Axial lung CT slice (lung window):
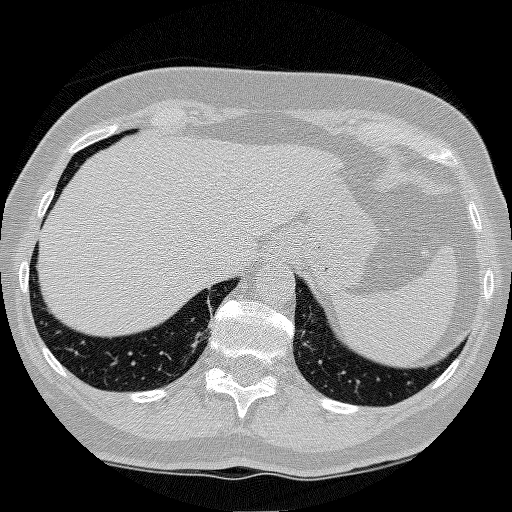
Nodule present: no